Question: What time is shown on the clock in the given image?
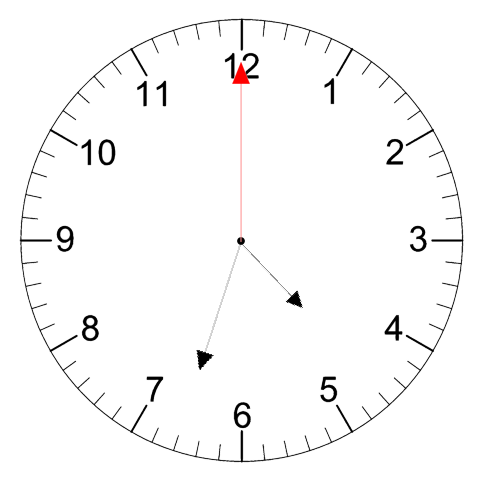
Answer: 04:33:00